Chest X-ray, PA view. Patient: 18 years old, sex F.
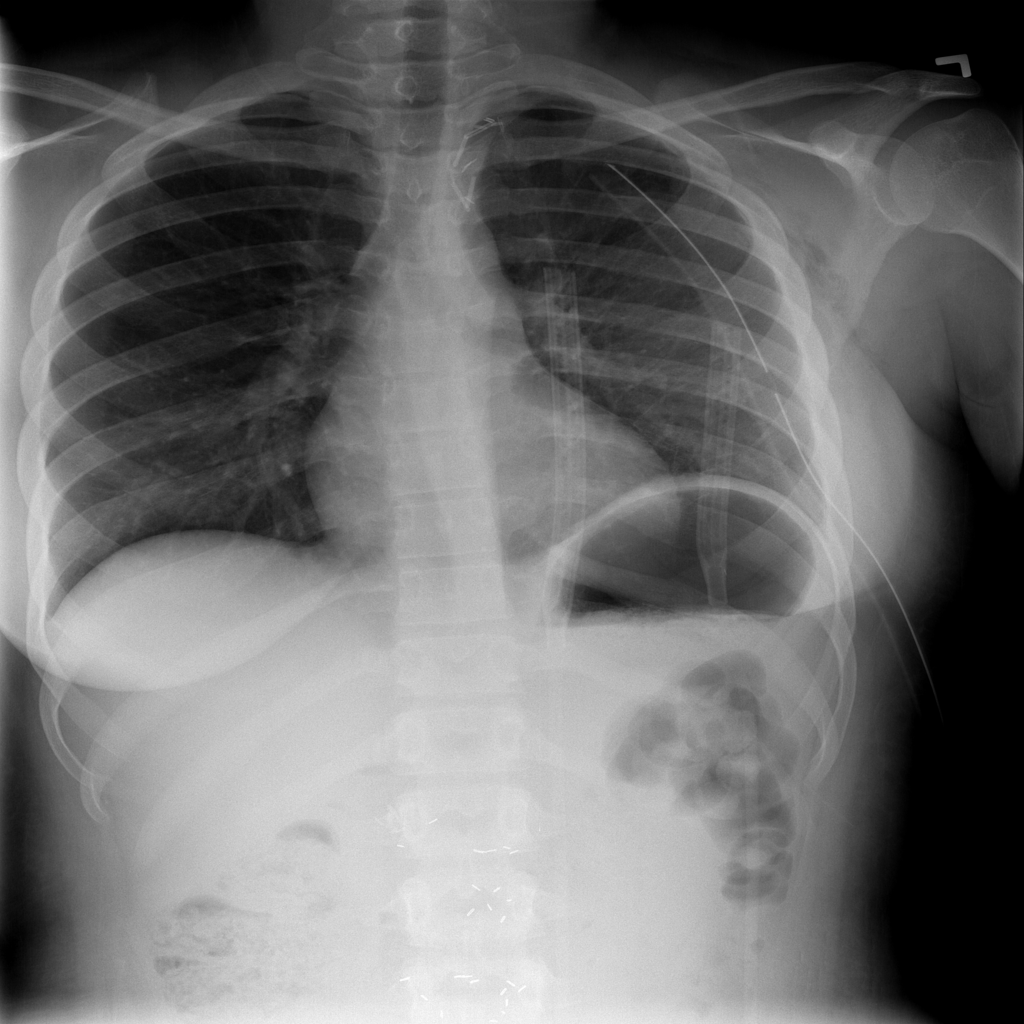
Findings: Mass